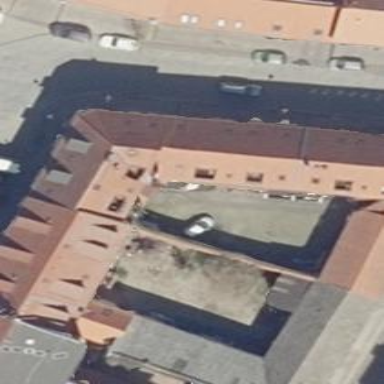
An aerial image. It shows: Gabled roof adorns the apartments building.